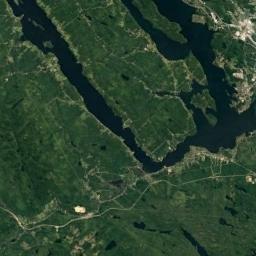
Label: wetland